Question: This is an 15-digit puzzle. Find the minimum number of steps to restore it.
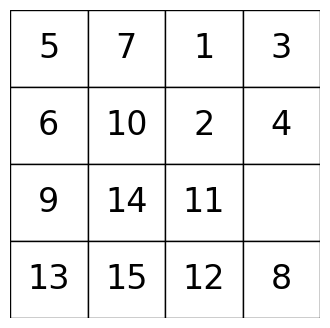
Answer: 17